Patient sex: M
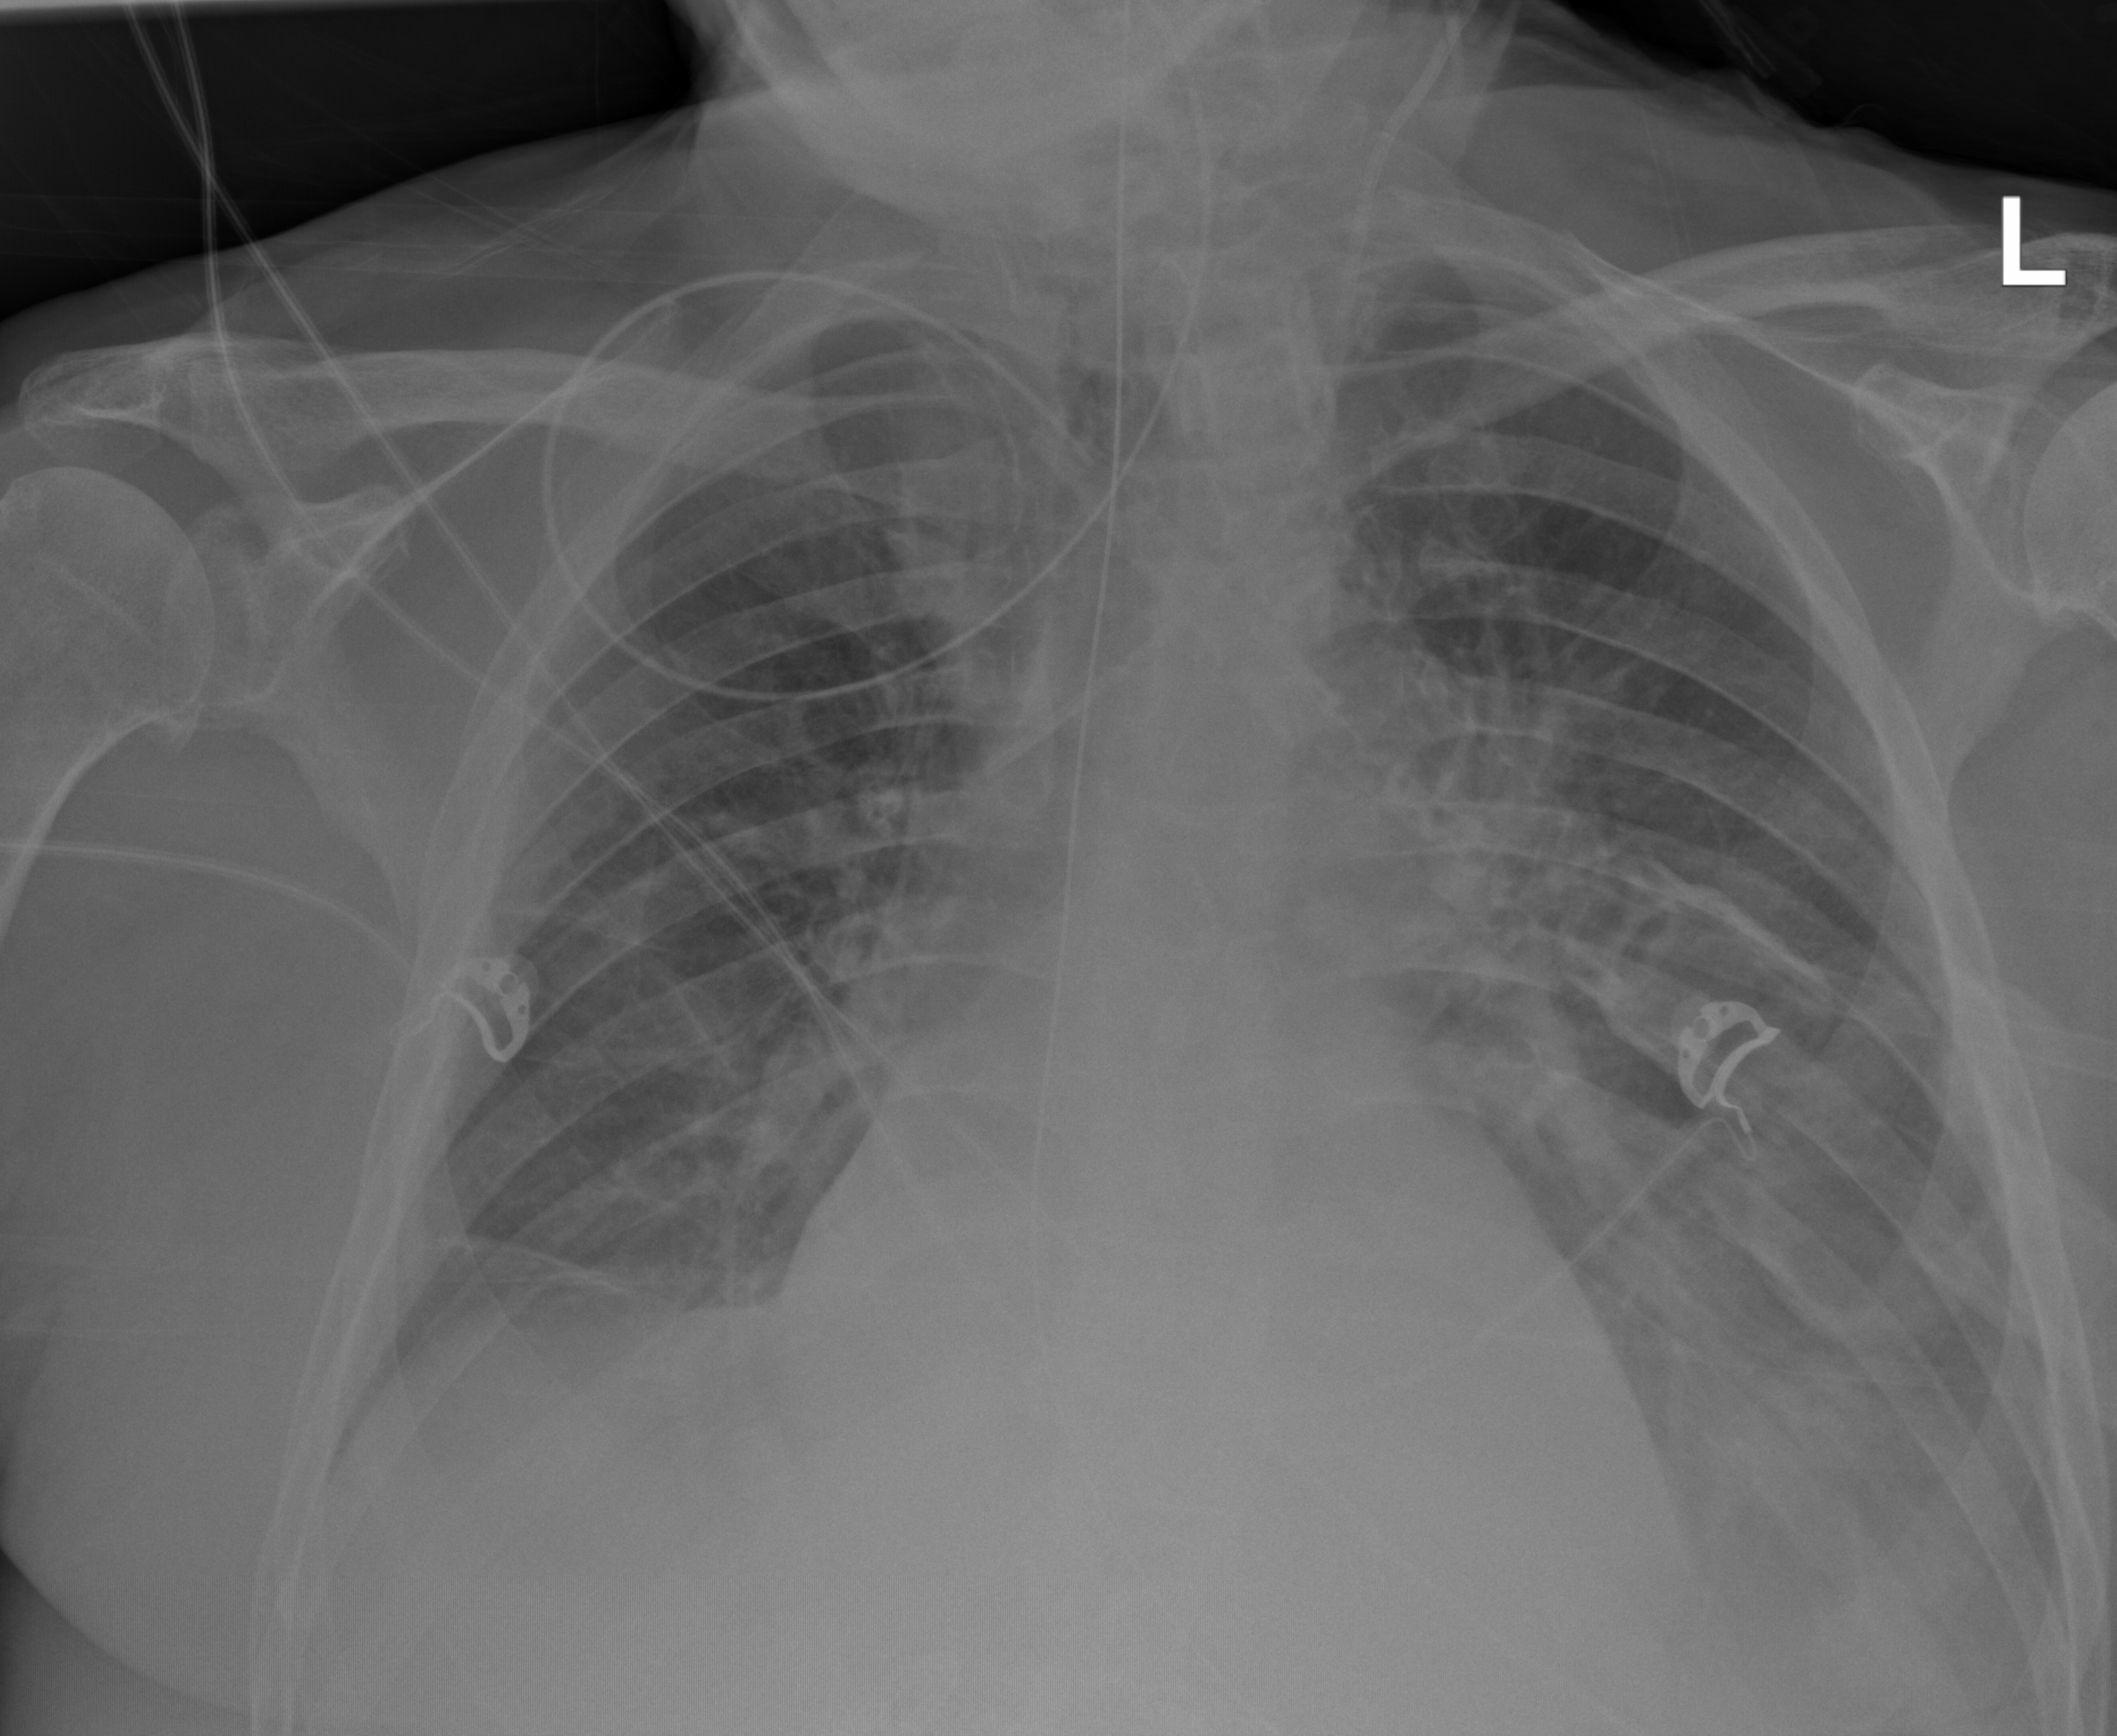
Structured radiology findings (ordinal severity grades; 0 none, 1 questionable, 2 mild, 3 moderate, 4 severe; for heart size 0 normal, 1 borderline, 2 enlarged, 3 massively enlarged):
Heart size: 1
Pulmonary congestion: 2
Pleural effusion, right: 2
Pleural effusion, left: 2
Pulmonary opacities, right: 0
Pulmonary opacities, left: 2
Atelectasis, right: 2
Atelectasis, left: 2